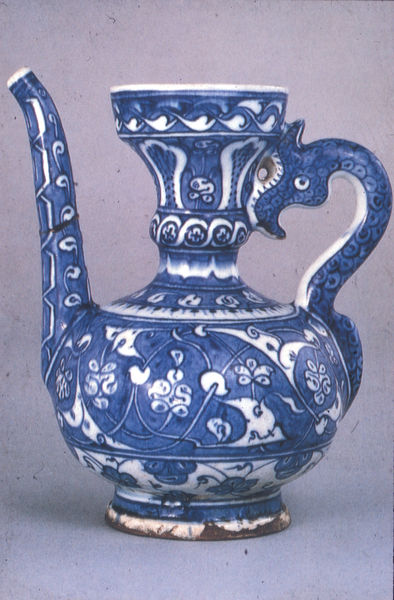
Titel: Krug aus Kütahya
Standort: London
Institution: British Museum
Schlagwörter: blau, blätter, fuß, kopf, schatten, vogel, wasser, weiß, blume, blumen, braun, hintergrund, licht, schwarz, blüte, blüten, muster, ornament, alt, trinken, augen, gesicht, lang, bild, hals, feld, felder, zweige, auge, schuppen, henkel, kanne, keramik, krug, ranken, ton, vase, hellblau, taille, japan, wellen, schnabel, lehm, formen, linien, rand, kaffee, dekor, floral, ornamente, verzierung, blütenmuster, tee, bauch, ring, hoch, bemalt, foto, gemustert, griff, cruche, gefäß, pichet, offen, porzellan, orient, orientalisch, form, asien, geschirr, blanc, schlange, chinesisch, china, fries, karaffe, arabisch, zähne, antik, maul, griechisch, greif, teekanne, trichter, breit, register, porzelan, décor, fleurs, porcelaine, gegenstand, spiralen, peinture, glasur, persien, fleur, tierkopf, drachen, gebiß, drache, dragon, foro, antique, bauchig, bleu, rüssel, tülle, archäologie, zonen, photographie, chinoiserie, motif, monochrome, iznik, ausguß, ornement, pot, abbröckeln, blütten, chine, drachenauge, drachenkopf, drachenschwanz, drachenschwanztülle, faience, feuilles, kafee, sèvre, töpferware, zoomorf, zoomorph, ming, ying yang, anse, japon, motifs, chinois, arabe, islamique, blauweiss, monstre, col, manche, photo, serpent, religion, oriental, art décoratif, socle, ane, orientale, ancien, min, trompe, océan, henkelkrug in blau, grüner tee, tai chi, aiguière, céramique, carafe, pot d'eau, turkei, turqui, drgon, diner, végétaux, arab, japonnais, turc, bec, serpen, motif ornemental, objet d'art, jar, pitorresque, poignée, azulejo, portugal, récipient, solcle, théière, porcelaine bleue, fayennce, kobald